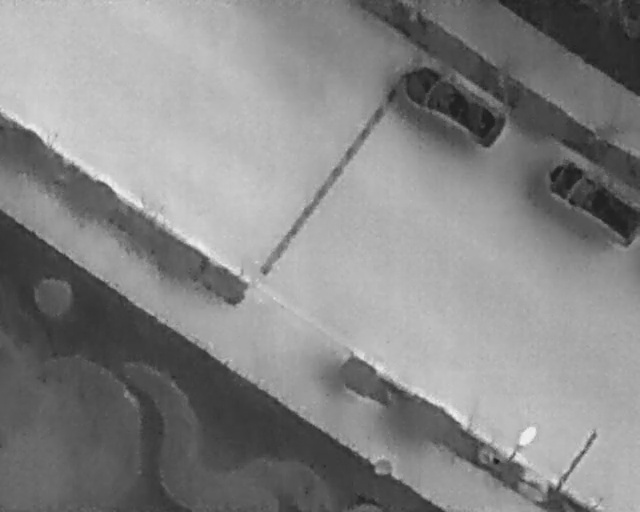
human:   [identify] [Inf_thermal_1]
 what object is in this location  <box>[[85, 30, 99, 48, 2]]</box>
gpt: <ref>1 large car at the right</ref>